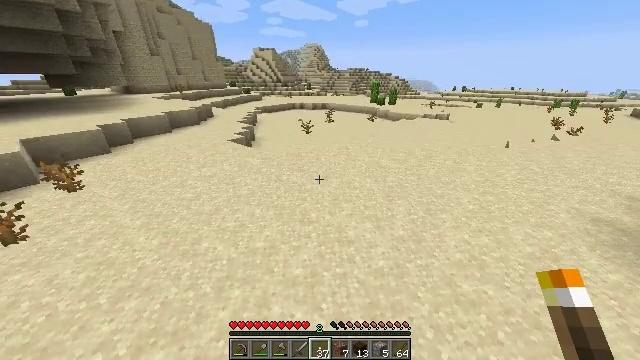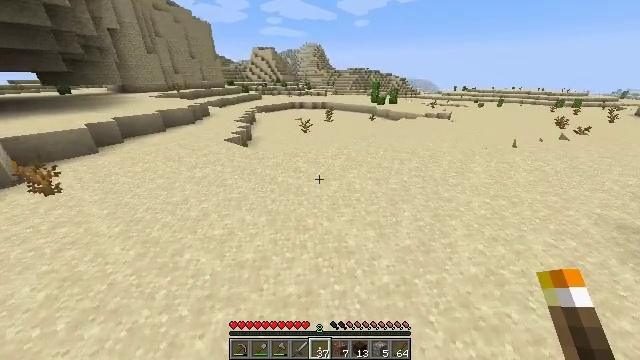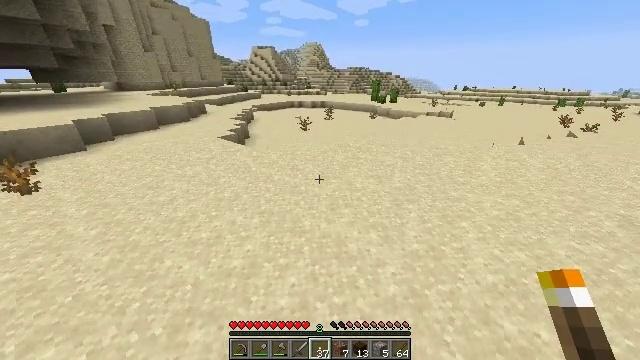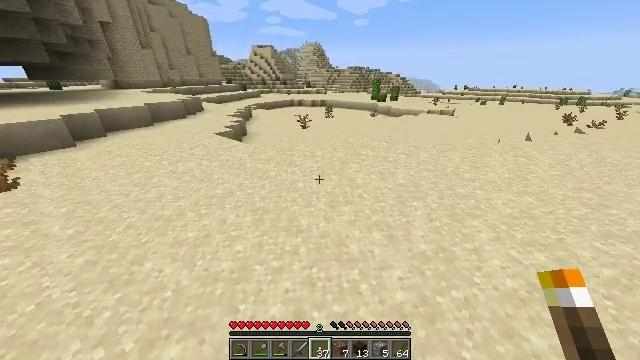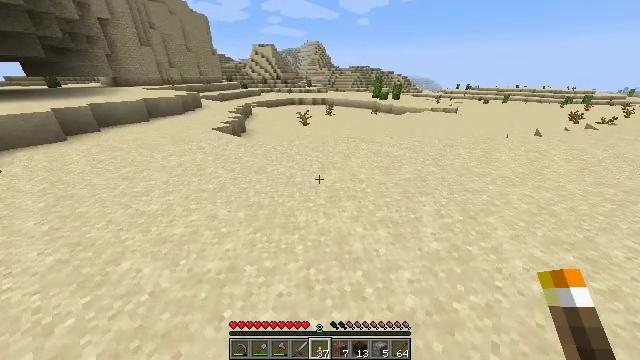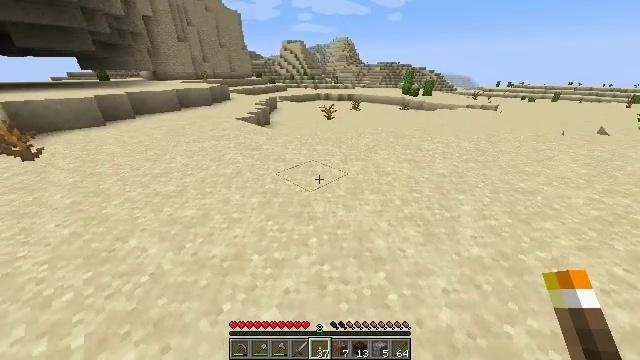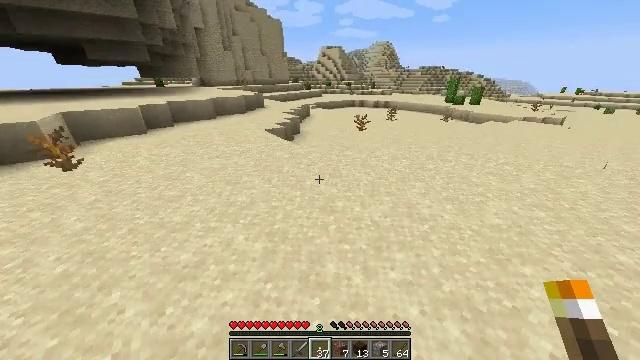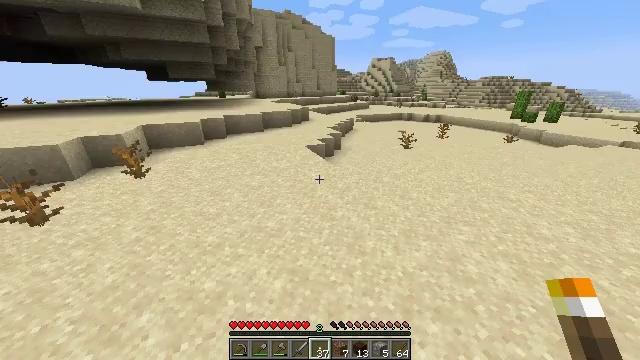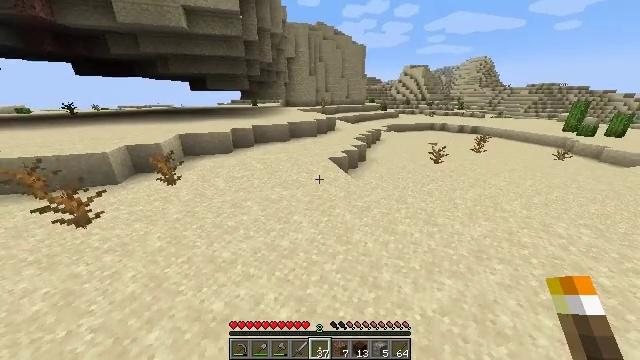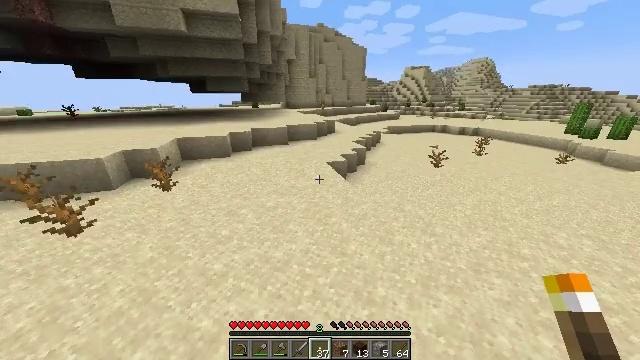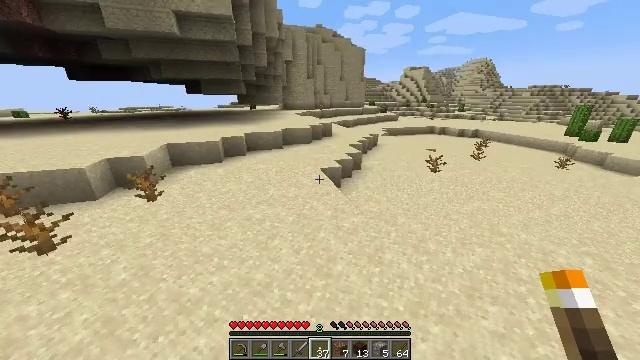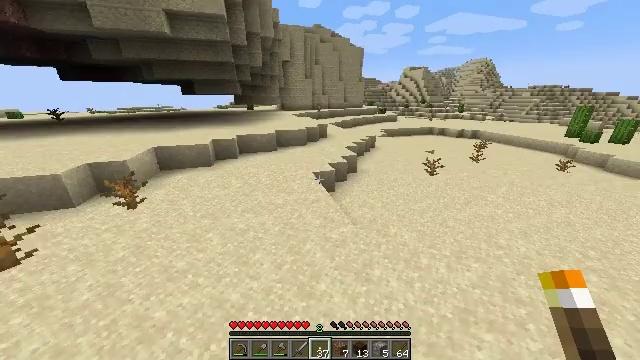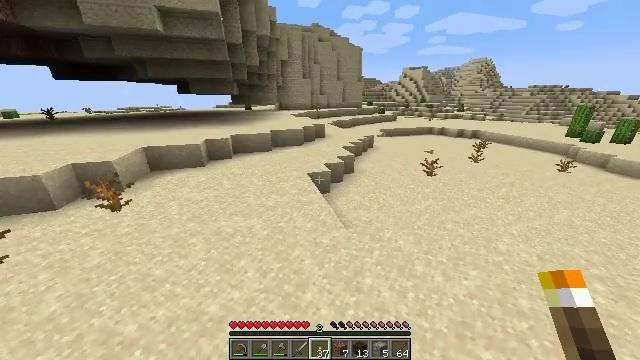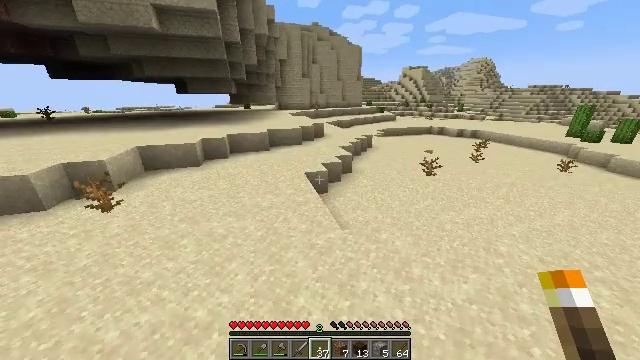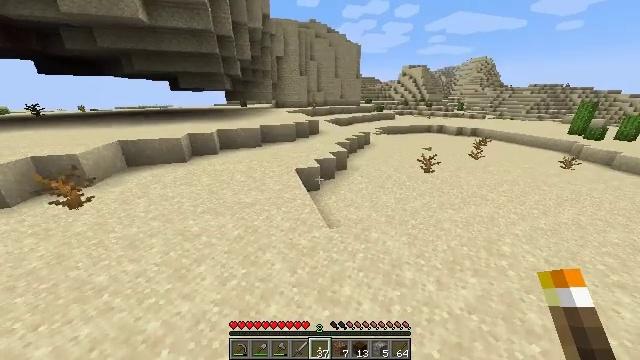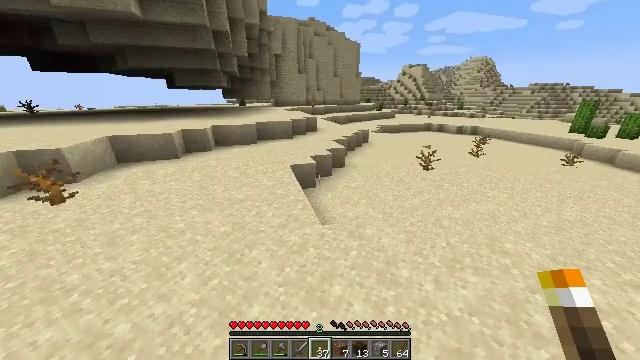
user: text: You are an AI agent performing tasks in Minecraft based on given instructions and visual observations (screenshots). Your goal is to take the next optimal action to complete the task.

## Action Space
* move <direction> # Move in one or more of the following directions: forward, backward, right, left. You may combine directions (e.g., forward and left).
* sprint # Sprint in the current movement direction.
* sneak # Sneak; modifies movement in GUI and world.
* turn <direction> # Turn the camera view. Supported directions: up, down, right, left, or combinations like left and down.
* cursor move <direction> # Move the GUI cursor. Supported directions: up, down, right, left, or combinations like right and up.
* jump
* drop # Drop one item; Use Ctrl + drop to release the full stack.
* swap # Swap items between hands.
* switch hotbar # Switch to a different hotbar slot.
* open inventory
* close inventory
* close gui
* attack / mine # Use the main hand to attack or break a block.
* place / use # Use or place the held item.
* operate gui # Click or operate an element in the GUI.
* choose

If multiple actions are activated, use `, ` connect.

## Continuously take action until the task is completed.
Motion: motion action
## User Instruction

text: Mine a hay block from the field.
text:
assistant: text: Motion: move forward, sprint, jump
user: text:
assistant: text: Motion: move forward, sprint, jump
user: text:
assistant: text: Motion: move forward, sprint, jump
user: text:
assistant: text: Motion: move forward, sprint, jump
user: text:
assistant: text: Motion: move forward, sprint, turn left, jump
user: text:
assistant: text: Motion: move forward and move right, sprint, turn left and up, jump
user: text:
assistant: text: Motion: move forward and move right, sprint, turn left and up, jump
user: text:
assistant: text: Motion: move forward and move right, sprint, turn left and up, jump
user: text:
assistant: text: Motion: move forward and move right, sprint, jump
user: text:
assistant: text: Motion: move forward and move right, sprint, jump
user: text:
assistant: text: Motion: move forward and move right, sprint, jump
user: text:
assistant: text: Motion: move forward and move right, sprint, jump
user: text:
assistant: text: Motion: move forward and move right, sprint, jump
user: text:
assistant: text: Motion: move forward and move right, sprint, jump
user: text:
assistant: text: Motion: move forward and move right, sprint, jump
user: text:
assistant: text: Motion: move forward and move right, sprint, jump
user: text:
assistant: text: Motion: move forward and move right, sprint, jump
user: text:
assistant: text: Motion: move forward and move right, sprint, turn left, jump
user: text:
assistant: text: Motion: move forward and move right, sprint, turn left and up, jump
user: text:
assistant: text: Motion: move forward and move right, sprint, turn left and up, jump
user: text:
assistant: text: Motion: move forward and move right, sprint, turn left and up, jump
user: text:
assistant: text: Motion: move forward and move right, sprint, jump
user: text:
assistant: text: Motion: move forward and move right, sprint, jump
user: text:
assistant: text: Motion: move forward and move right, sprint, jump
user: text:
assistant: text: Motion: move forward and move right, sprint, jump
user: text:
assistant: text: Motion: move forward and move right, sprint, jump
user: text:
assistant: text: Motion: move forward and move right, sprint, jump
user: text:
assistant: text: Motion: move forward and move right, sprint, jump
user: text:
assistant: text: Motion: move forward and move right, sprint, jump
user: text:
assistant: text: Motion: move forward and move right, sprint, jump